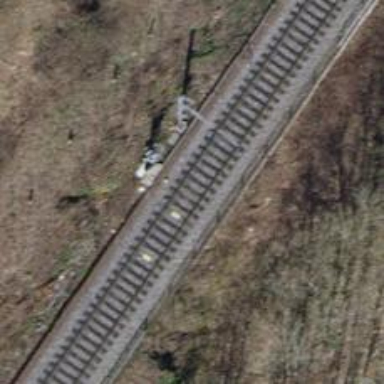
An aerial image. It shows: Railway signal.